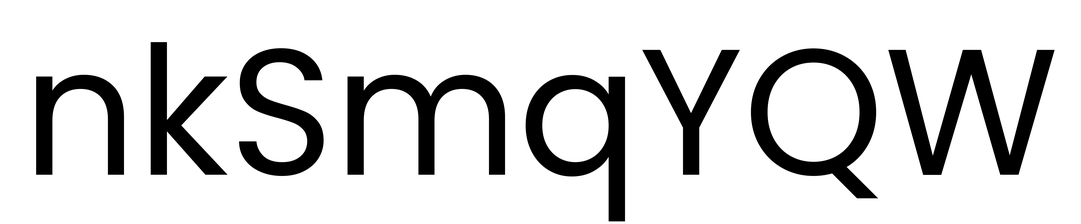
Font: Poppins-Regular